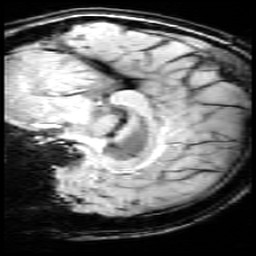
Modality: SWI
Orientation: sagittal
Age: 13
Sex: male
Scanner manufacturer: siemens
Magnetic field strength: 3 T
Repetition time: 0.027 s
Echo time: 0.02 s